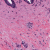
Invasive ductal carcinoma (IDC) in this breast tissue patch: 0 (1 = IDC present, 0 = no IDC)